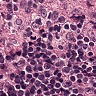
Metastatic tissue present: no